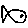
Label: fish